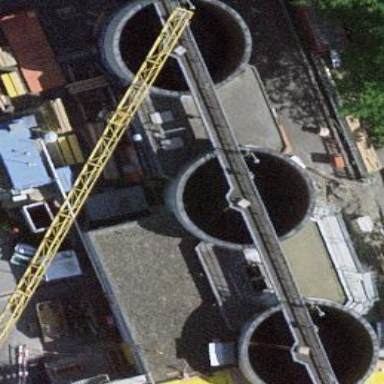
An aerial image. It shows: Storage tank for holding water.